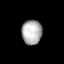
Tissue: lung
Cell type: Others
Senescence score: 0.2353
Nuclear area (px): 491
Mean DAPI intensity: 173.937